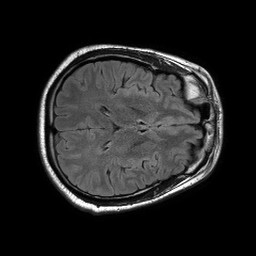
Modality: FLAIR
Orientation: axial
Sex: male
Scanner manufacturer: philips
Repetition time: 11 s
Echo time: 0.125 s